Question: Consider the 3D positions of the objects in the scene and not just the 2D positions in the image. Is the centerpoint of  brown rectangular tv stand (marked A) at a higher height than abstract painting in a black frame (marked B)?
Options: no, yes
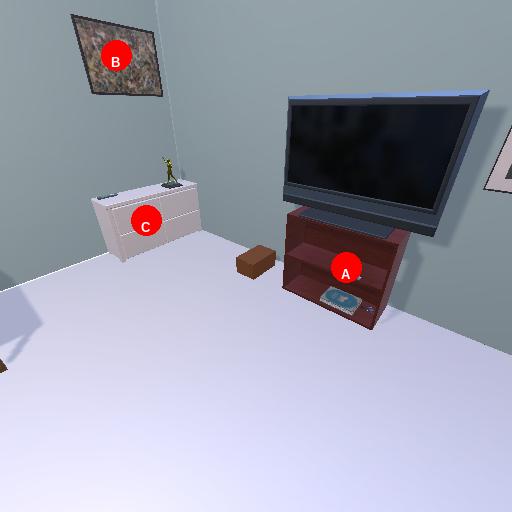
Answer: no